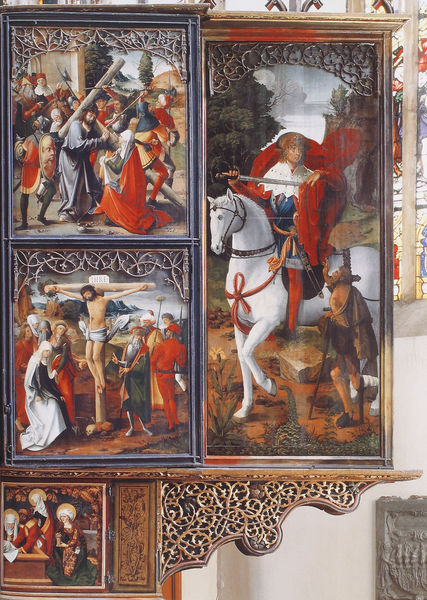
Titel: Schwabach bei Nürnberg, Stadtkirche St. Johannes der Täufer und St. Martin. Hochaltar
Standort: Schwabach, Stadtpfarrkirche St. Johannes der Täufer und St. Martin (EU - D - Mittelfranken)
Schlagwörter: blau, flügel, gott, mann, umhang, weiß, fluss, frauen, menschen, ausschnitt, braun, holz, männer, hund, rot, weg, schleife, rahmen, kirche, mantel, pferd, reiter, nagel, foto, kreuz, religion, schwert, beten, ritter, schimmel, altar, schnitzerei, heiligenschein, christus, grab, jesus, kreuzigung, religiös, bettler, heiliger, heilige, heilig, maria, gekreuzigt, szenen, schnitzwerk, georg, retabel, martin, passion, nikolaus, kreuzweg, altarflügel, kreuztragung, leidensweg, heiliger martin, sankt martin, st. martin, teilen, st georg, heiligeschein, kavaliersberg, altarfelder